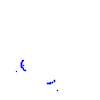
Particle: kaon